Interaction volume radius: 10 \u00c5
Interaction volume height: 40 \u00c5
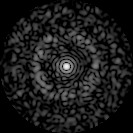
Disorder parameter: 0.8282